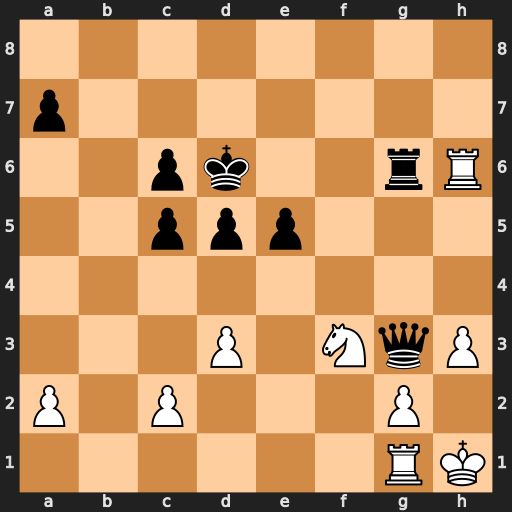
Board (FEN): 8/p7/2pk2rR/2ppp3/8/3P1NqP/P1P3P1/6RK
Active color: w
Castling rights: -
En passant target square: -
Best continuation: Nh4 Rxh6 Nf5+ Ke6 Nxg3